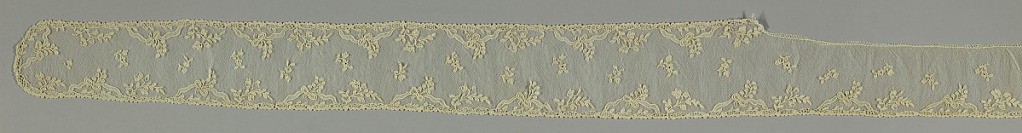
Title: Cap streamers
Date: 1850–1900
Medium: linen Technique: needle lace with ground of loop and twist with twist return
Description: Alencon style lace designed with little flowers and flowing ribbons.